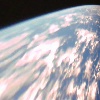
Label: cloud